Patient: sex M, age 75
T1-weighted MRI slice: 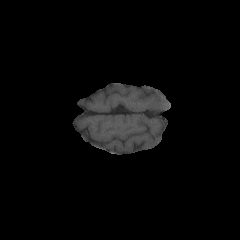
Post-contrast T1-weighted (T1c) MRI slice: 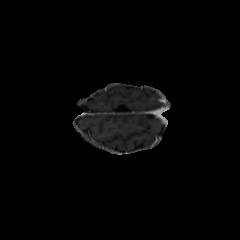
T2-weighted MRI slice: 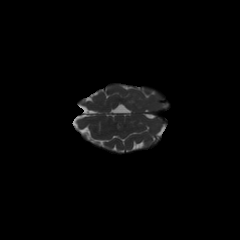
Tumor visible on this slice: no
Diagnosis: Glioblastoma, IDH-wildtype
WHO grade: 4